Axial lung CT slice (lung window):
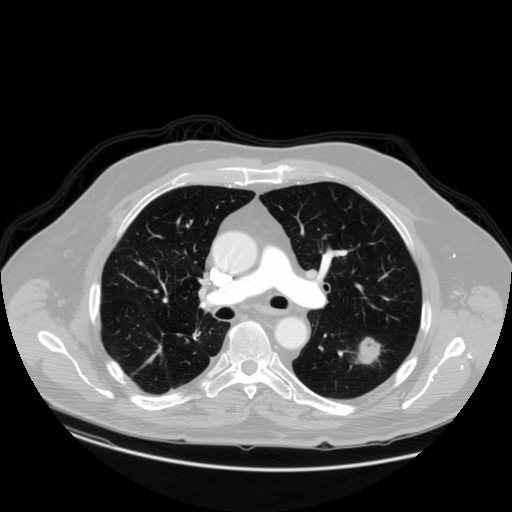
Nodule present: yes
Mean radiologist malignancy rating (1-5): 4.25